Question: I'm creating an ER Diagram to capture the following:
- - - - -

Any assistance would be greatly appreciated :)
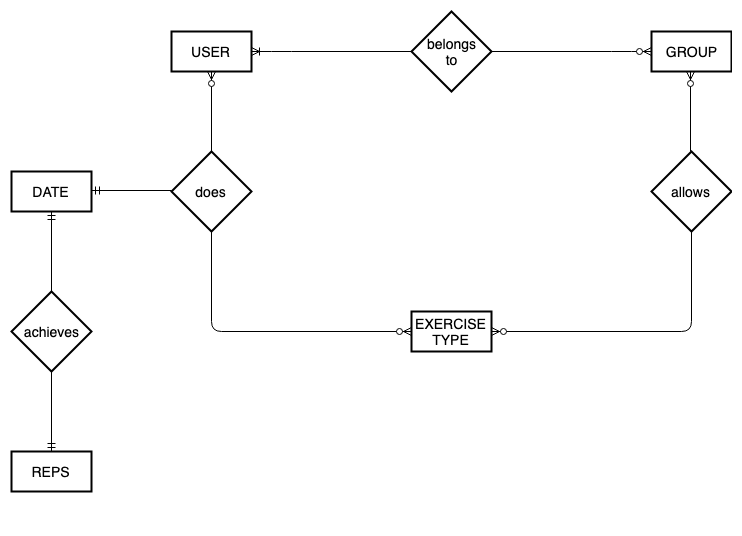
Answer: You have the right idea, but I think you're missing two things.
1. An EXERCISE table should be used to hold comprehensive data for exercises. It should have the columns EXERCISE TYPE, REPS, and DATE with EXERCISE TYPE being a foreign key to the EXERCISE TYPE table.
2. The relationship between USER and GROUP is many-to-many. This should be eliminated with an associative (intermediate) table you could call MEMBERSHIP to store each individual group membership. The relationship should then be USER 1..n MEMBERSHIP n..1 GROUP.
These changes will <URL> the structure. I strongly recommend reading about the stages of normalization. Knowing how to normalize a database and what stage to stop at is invaluable.